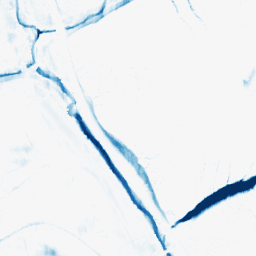
Category: morphological
Decomposition family: morphological_ellipse
Decomposition parameters: operation: closing
width: 20
height: 5
Upsampling method: bspline
Upsampling parameters: scale: 8
Upsampling scale: 8